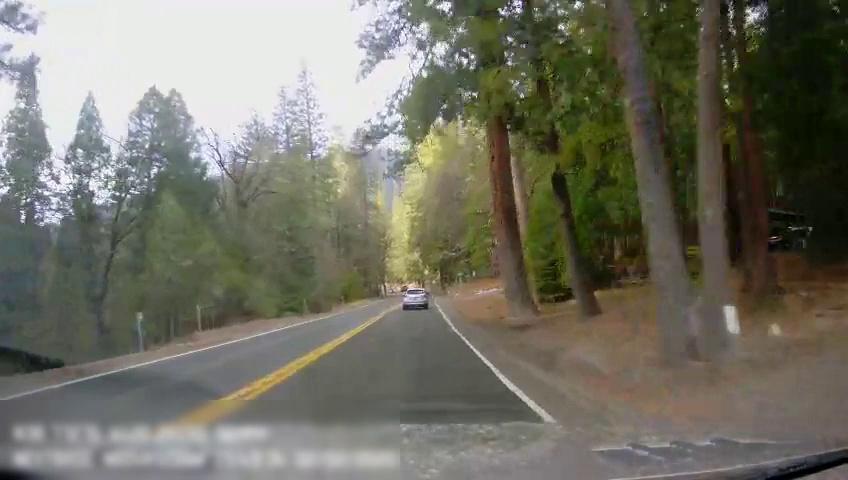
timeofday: Day
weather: Sunny
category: Drivable Space
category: Vehicles | Car
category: Lanes | Opposite Lane
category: Lanes | Current Lane
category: Lanes | Current Lane
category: Lanes | Current Lane